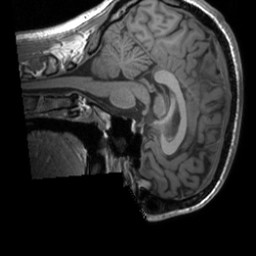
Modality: T1w
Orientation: sagittal
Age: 23
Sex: male
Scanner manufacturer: siemens
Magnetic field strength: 3 T
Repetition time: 1.9 s
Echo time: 0.00226 s